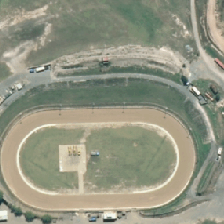
Land cover: urban_parkland